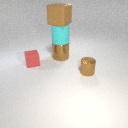
large brown rubber cube above large brown metal cylinder